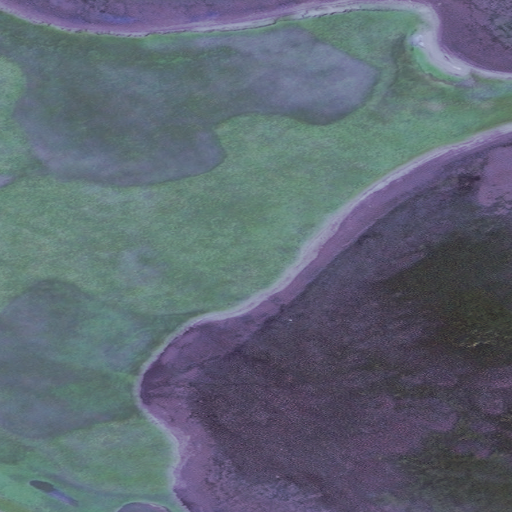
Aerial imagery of island in Alaska named Birdsall Island containing only unknown